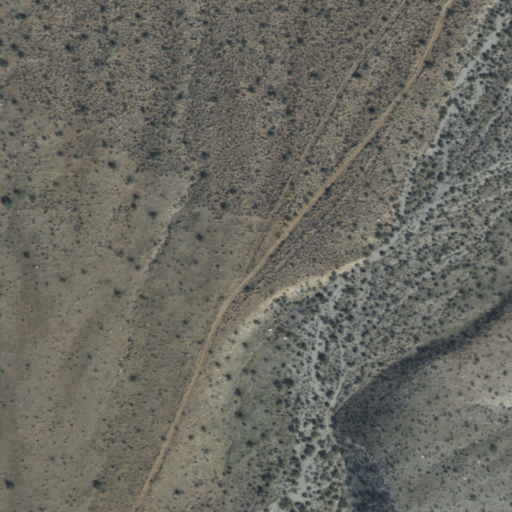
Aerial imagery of valley in Arizona named Middle Canyon containing only shrub